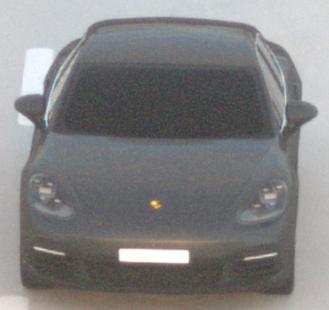
Make: Porsche
Model: Panamera
Detailed model: Panamera (971)
Model produced from: 2016/11
Model produced until: 2018/08
Doors: 5
Color: gray
Road condition: dry road
Daytime: sunrise or sunset
Contrast: low contrast